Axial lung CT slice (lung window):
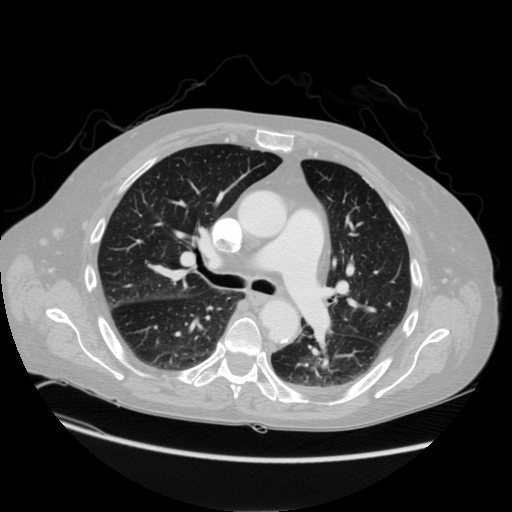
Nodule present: no